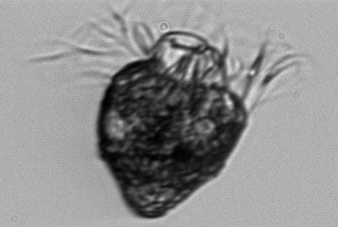
Label: Strombidium_capitatum